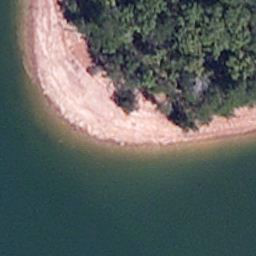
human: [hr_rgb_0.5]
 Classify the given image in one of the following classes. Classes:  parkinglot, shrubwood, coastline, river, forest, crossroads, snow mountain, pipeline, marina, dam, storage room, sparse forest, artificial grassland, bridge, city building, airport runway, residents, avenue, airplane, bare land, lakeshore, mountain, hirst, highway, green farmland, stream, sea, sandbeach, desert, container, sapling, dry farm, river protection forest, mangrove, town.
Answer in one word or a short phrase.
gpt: lakeshore